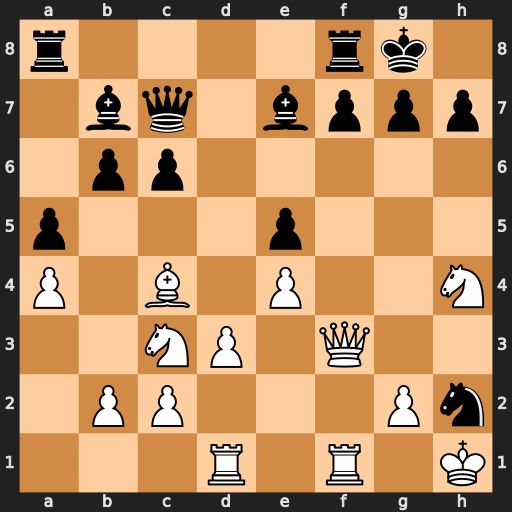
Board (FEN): r4rk1/1bq1bppp/1pp5/p3p3/P1B1P2N/2NP1Q2/1PP3Pn/3R1R1K
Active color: w
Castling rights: -
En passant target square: -
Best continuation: Bxf7+ Rxf7 Qxf7+